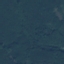
Land use / land cover: Forest